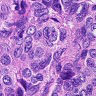
Metastatic tissue present: yes